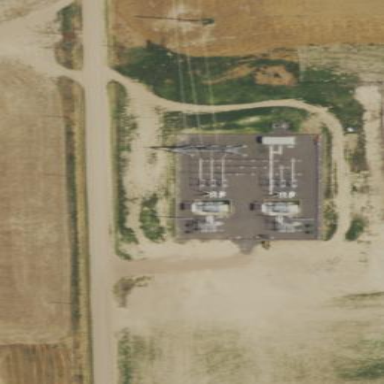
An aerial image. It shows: Power substation.